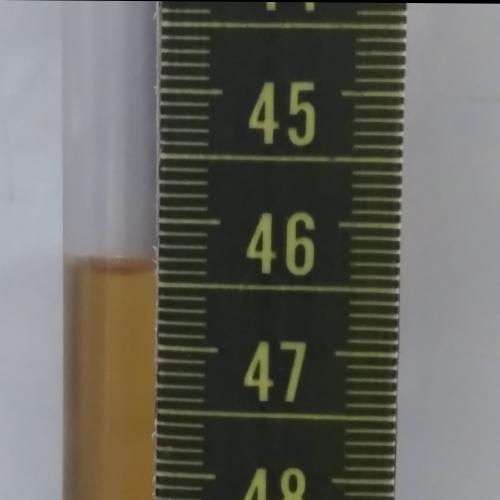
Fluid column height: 46.4 cm